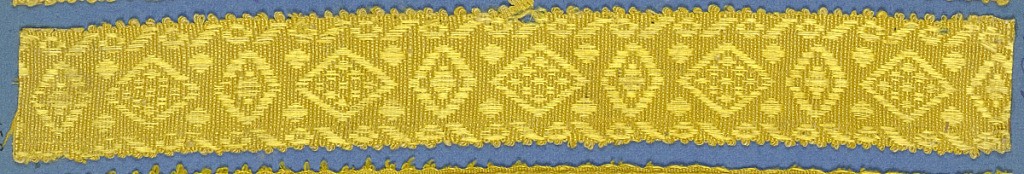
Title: Trimming
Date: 19th century
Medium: silk Technique: woven
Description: Yellow trimming fragment in a design of lozenges, placed horizontally and vertically between borders; picot edges.